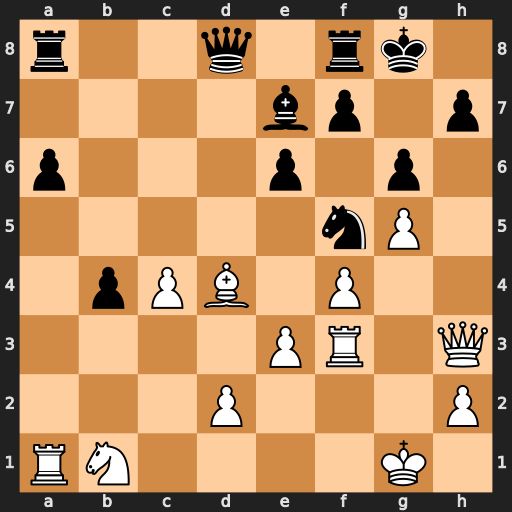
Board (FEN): r2q1rk1/4bp1p/p3p1p1/5nP1/1pPB1P2/4PR1Q/3P3P/RN4K1
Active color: w
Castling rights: -
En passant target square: -
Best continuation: Qxh7+ Kxh7 Rh3+ Nh4 Rxh4+ Kg8 Rh8#